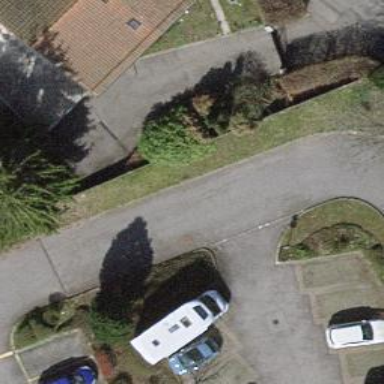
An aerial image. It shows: Alleyway designated as service road.